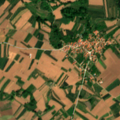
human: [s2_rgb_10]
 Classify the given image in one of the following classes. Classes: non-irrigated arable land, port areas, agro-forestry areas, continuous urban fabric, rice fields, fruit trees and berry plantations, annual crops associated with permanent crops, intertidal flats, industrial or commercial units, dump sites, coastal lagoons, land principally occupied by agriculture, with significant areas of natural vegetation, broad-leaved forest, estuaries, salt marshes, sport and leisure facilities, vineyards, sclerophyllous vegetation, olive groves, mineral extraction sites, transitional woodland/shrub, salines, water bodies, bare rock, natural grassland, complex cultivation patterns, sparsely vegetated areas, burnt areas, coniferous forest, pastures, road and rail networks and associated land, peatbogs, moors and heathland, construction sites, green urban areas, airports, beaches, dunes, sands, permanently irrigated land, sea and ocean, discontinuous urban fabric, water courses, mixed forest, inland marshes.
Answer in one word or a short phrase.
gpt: non-irrigated arable land, land principally occupied by agriculture, with significant areas of natural vegetation